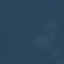
Land use / land cover: SeaLake